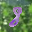
Label: 8